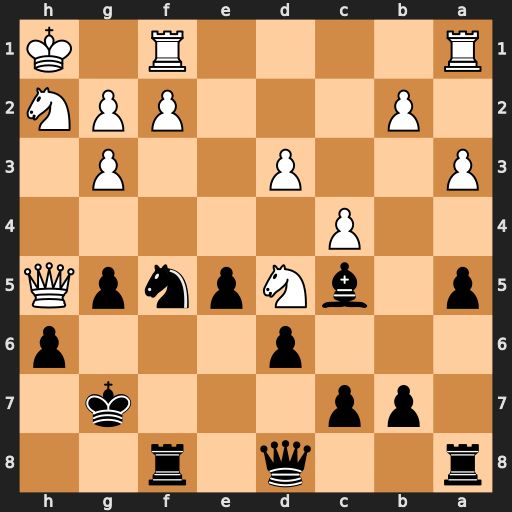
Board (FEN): r2q1r2/1pp3k1/3p3p/p1bNpnpQ/2P5/P2P2P1/1P3PPN/R4R1K
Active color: b
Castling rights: -
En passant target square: -
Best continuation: Bxf2 Qh3 Nxg3+ Qxg3 Bxg3